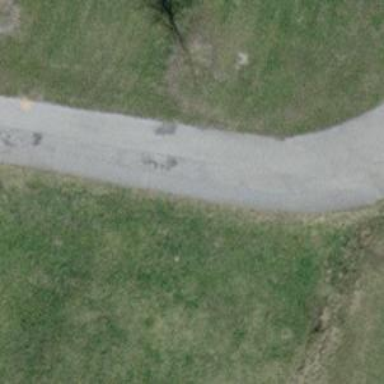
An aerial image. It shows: Asphalt alley used as service road.